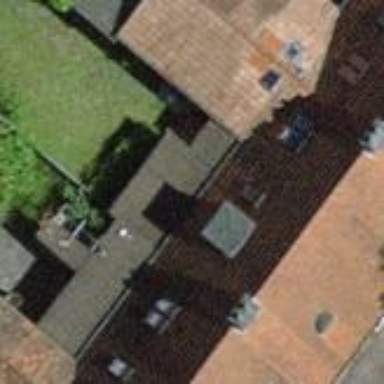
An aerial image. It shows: Terrace building.